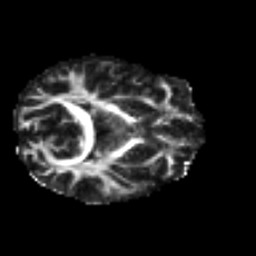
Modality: FA
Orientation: axial
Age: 25
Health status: ill
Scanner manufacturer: philips
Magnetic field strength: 3 T
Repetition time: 9 s
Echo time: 0.127 s